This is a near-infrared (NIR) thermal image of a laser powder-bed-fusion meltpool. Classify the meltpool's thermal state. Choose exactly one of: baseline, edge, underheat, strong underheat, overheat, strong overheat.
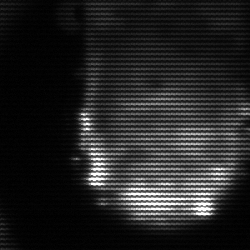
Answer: baseline